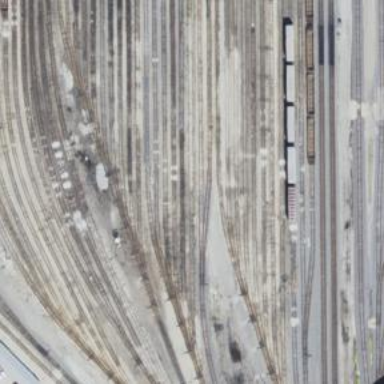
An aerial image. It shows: Railway yard in service.